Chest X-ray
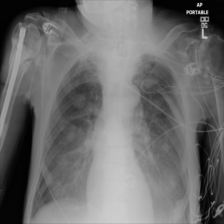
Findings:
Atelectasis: negative
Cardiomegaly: negative
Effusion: negative
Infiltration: negative
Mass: negative
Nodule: negative
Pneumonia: negative
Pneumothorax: negative
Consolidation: negative
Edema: negative
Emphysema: negative
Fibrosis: negative
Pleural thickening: negative
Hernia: negative